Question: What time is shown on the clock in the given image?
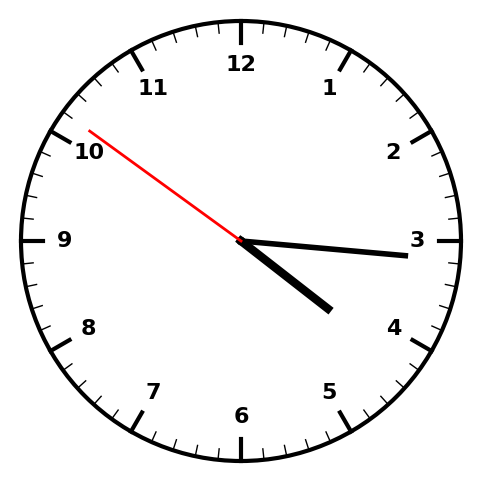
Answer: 04:15:51